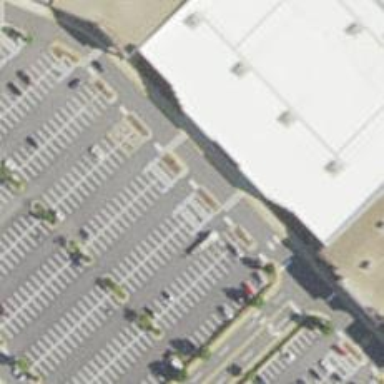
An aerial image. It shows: Parking space.